Interaction volume radius: 5 \u00c5
Interaction volume height: 15 \u00c5
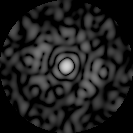
Disorder parameter: 0.8399